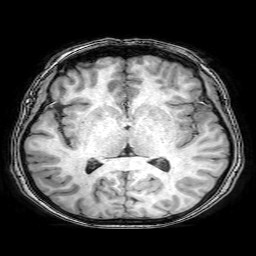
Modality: T1w
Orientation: coronal
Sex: female
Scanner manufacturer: philips
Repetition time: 0.008101 s
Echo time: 0.0037 s